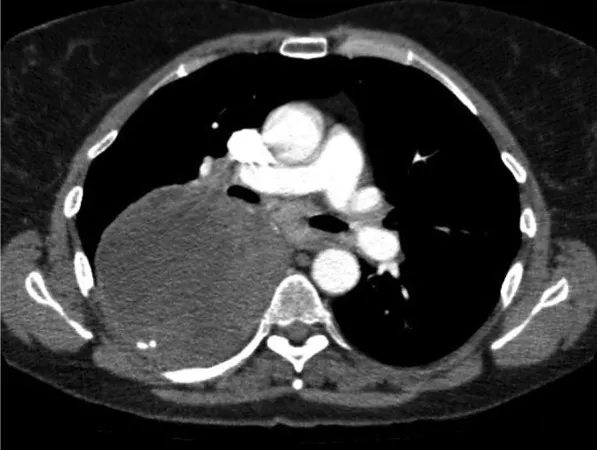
A: Computed tomography of the chest demonstrating a 13 cm pleural-based mass with focal areas of necrosis and arterial enhancement.
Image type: radiology (ct)